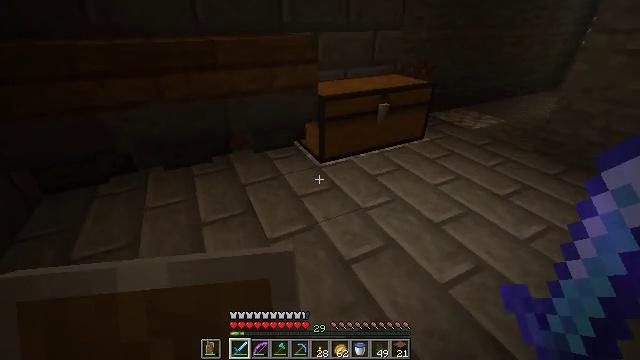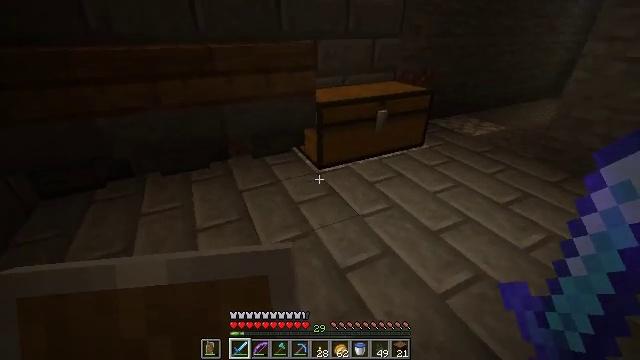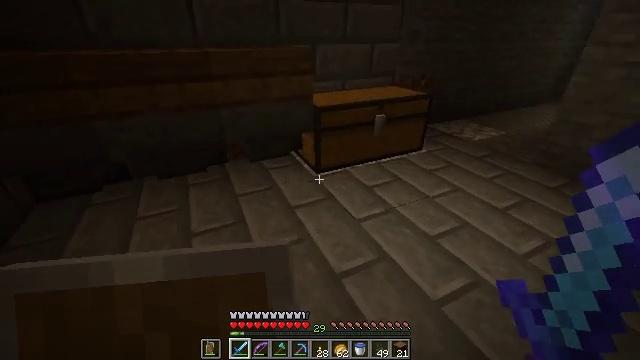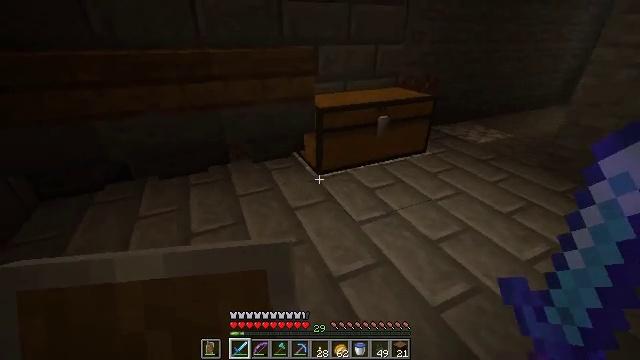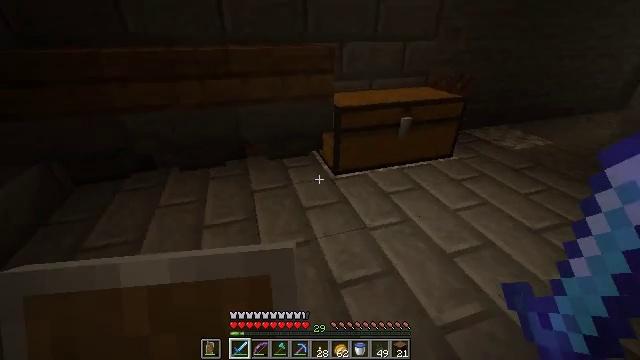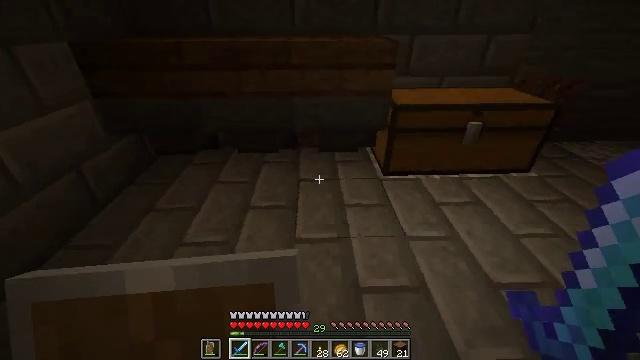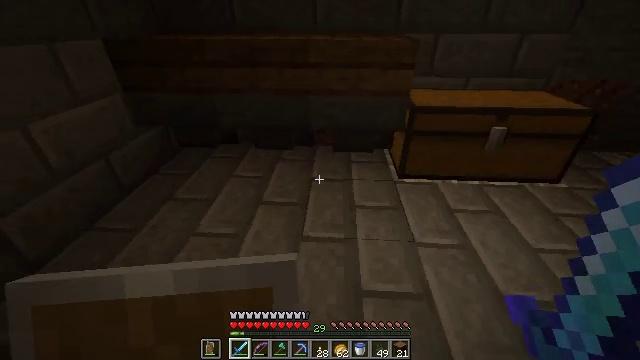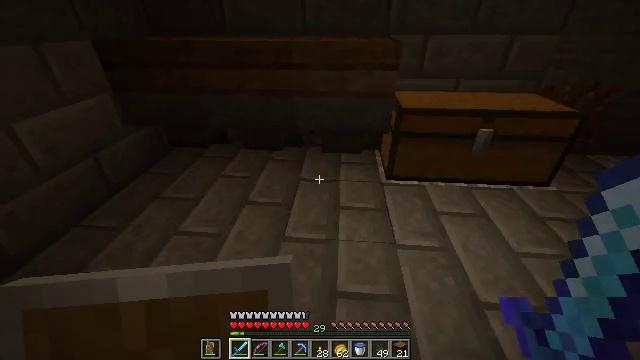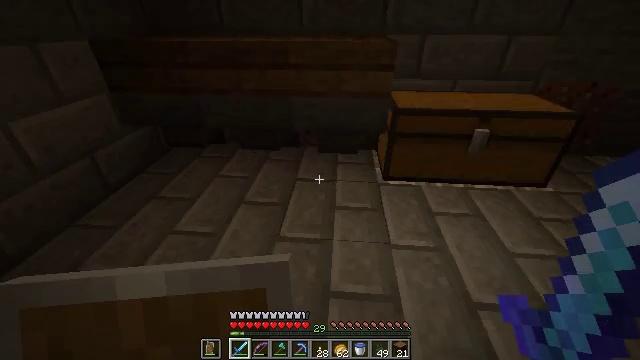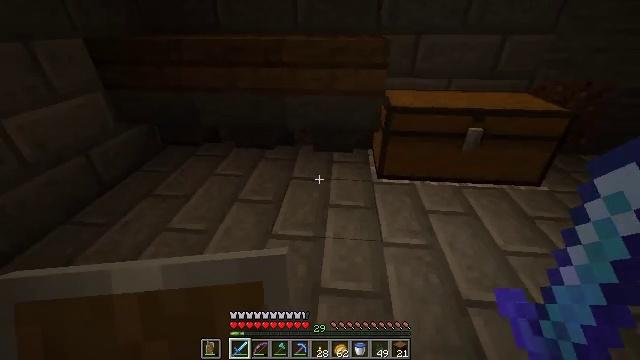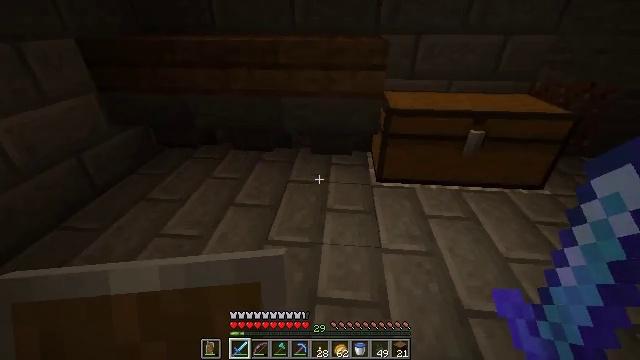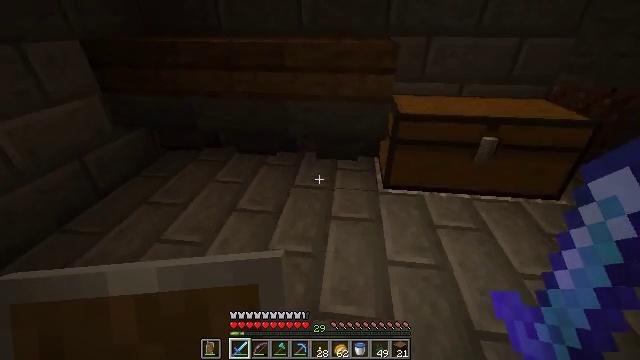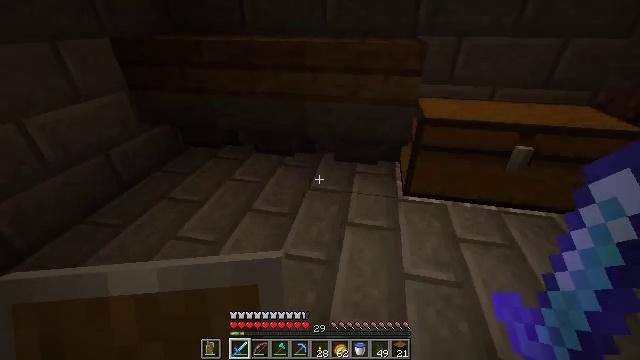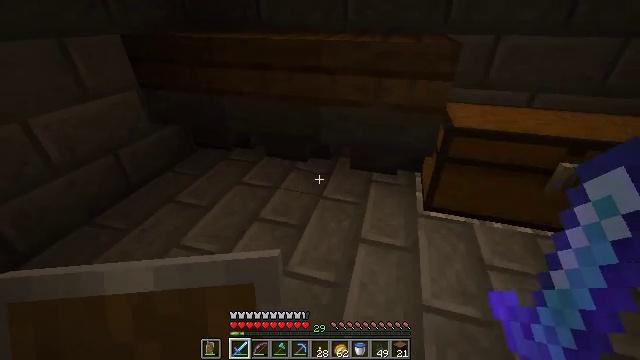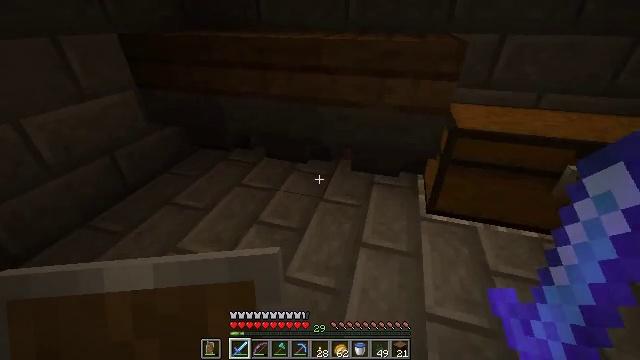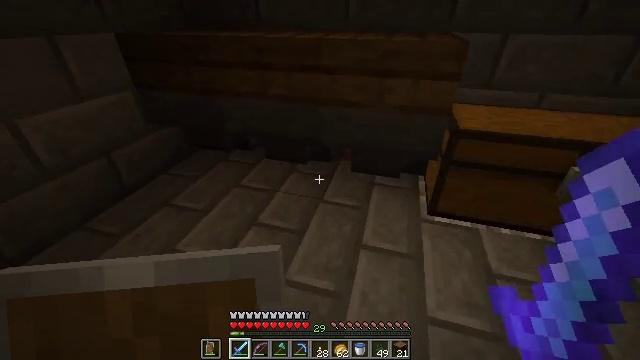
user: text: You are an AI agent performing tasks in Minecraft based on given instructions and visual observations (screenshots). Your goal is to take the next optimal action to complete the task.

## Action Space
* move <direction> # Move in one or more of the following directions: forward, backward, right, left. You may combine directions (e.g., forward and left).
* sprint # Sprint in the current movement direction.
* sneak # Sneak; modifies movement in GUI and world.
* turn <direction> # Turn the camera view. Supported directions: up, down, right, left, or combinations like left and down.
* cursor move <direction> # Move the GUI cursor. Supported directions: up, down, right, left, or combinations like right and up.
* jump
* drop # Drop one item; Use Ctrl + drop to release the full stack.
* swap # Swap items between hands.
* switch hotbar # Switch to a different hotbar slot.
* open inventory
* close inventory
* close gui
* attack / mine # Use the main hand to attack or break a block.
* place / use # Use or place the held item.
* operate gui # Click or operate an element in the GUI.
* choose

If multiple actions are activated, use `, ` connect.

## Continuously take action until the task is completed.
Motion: motion action
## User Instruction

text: Harvest the mature beetroots.
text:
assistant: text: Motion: turn up
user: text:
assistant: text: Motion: no_op
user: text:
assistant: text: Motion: move right, turn left
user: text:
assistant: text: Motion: move right, turn left
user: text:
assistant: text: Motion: move right, turn left and down
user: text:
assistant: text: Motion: move right, turn left
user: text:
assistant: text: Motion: turn left
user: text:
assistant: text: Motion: no_op
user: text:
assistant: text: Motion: no_op
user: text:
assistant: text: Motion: move forward
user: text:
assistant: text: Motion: move forward, turn left
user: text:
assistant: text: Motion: move forward, turn left
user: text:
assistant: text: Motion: turn left
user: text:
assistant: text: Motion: no_op
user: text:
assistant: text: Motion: no_op
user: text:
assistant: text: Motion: no_op
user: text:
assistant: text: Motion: move left
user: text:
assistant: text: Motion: move left
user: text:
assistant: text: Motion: move left
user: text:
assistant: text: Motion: move left
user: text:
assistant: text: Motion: move left
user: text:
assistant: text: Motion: move left, turn right
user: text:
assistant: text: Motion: move left, turn right
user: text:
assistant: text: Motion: no_op
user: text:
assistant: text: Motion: no_op
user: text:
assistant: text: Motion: no_op
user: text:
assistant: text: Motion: no_op
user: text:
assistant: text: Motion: no_op
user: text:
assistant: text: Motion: no_op
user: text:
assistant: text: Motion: no_op